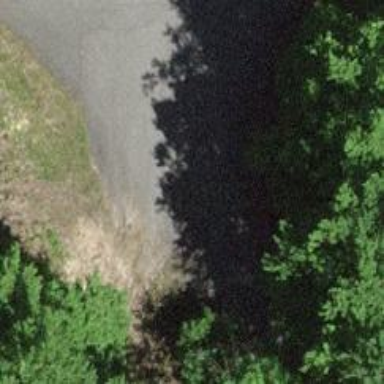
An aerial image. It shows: Residential road with asphalt surface. The road has grade1 track type.